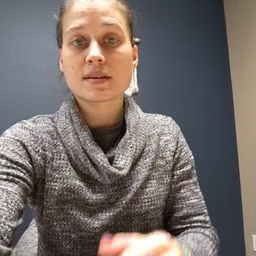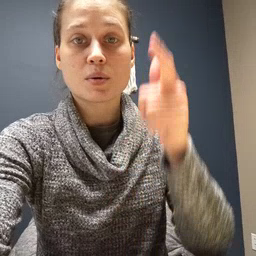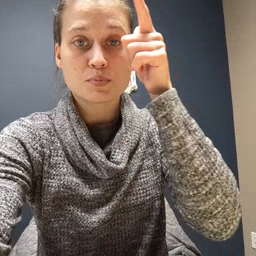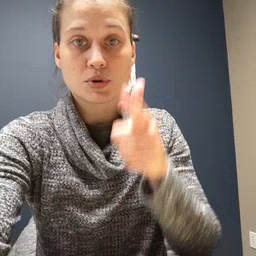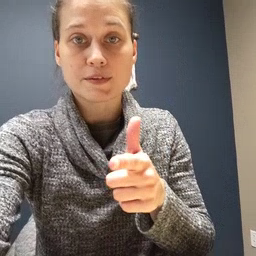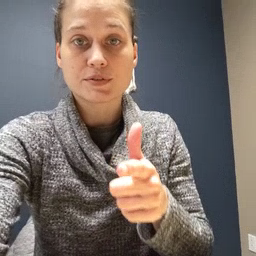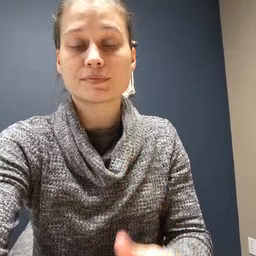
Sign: brother